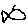
Label: fish